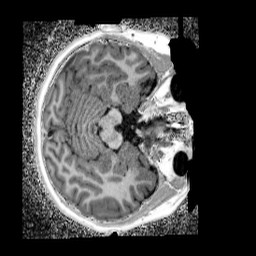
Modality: UNIT1_denoised
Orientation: axial
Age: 10
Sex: female
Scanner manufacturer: siemens
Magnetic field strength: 3 T
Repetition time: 4 s
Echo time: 0.00299 s